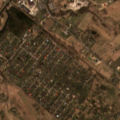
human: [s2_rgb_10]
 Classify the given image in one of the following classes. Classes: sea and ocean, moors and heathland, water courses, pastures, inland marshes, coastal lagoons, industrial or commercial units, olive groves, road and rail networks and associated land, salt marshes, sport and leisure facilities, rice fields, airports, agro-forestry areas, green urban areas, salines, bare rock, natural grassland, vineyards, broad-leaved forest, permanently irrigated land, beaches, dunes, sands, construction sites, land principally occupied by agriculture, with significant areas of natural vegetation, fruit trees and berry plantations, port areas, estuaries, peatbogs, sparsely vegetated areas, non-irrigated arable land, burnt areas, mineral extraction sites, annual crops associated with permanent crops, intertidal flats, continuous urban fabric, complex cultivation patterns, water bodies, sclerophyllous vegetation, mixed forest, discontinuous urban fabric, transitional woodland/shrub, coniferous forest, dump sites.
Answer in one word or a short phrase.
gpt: discontinuous urban fabric, industrial or commercial units, road and rail networks and associated land, green urban areas, non-irrigated arable land, complex cultivation patterns